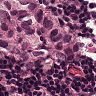
Metastatic tissue present: yes